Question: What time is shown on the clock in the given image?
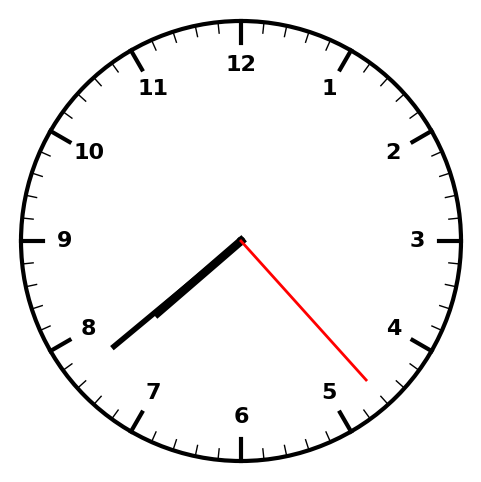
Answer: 07:38:23